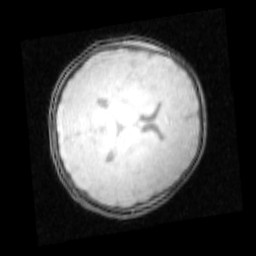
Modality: PDw
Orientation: axial
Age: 12
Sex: female
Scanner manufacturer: siemens
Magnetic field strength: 3 T
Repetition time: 0.25 s
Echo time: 0.00103 s